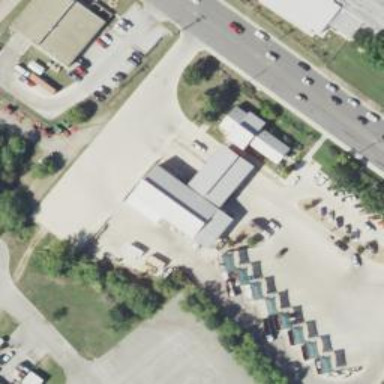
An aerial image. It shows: Fire station.